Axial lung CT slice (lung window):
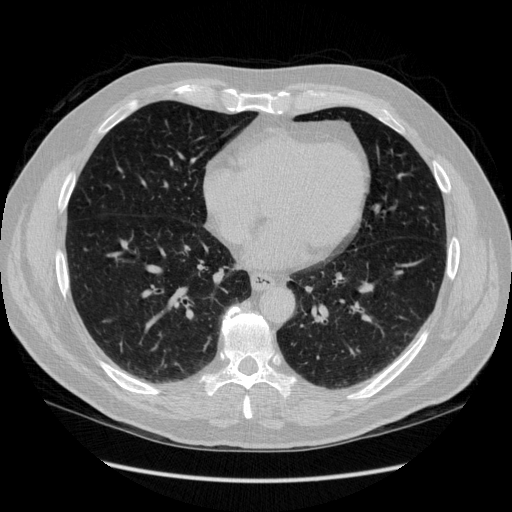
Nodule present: no